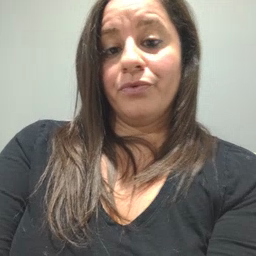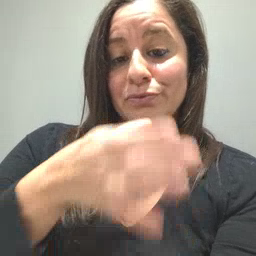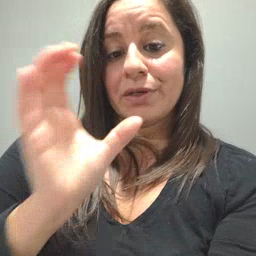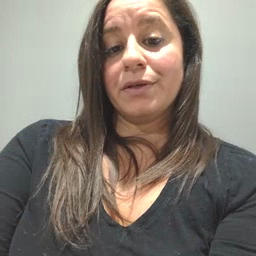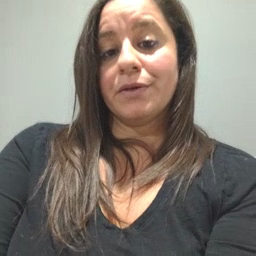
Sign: drink